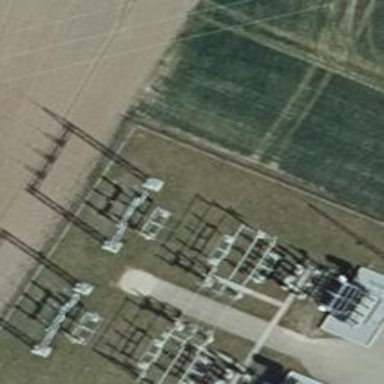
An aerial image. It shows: Switch used for power control.